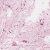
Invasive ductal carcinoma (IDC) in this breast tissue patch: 0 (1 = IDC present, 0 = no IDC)